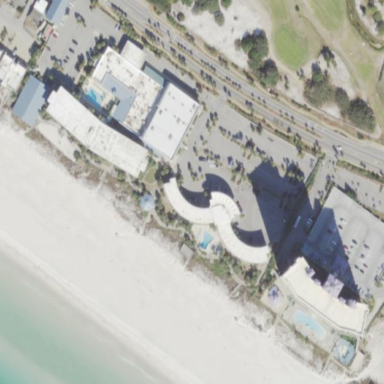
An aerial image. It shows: Hotel building.